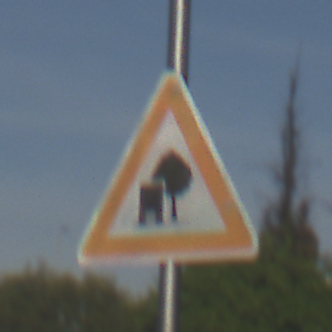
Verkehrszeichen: UnzureichendesLichtraumprofil
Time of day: SunriseSunset
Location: Outdoor (Suburban)
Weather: PartlyCloudy
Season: NotSpecified
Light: Natural